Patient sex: F
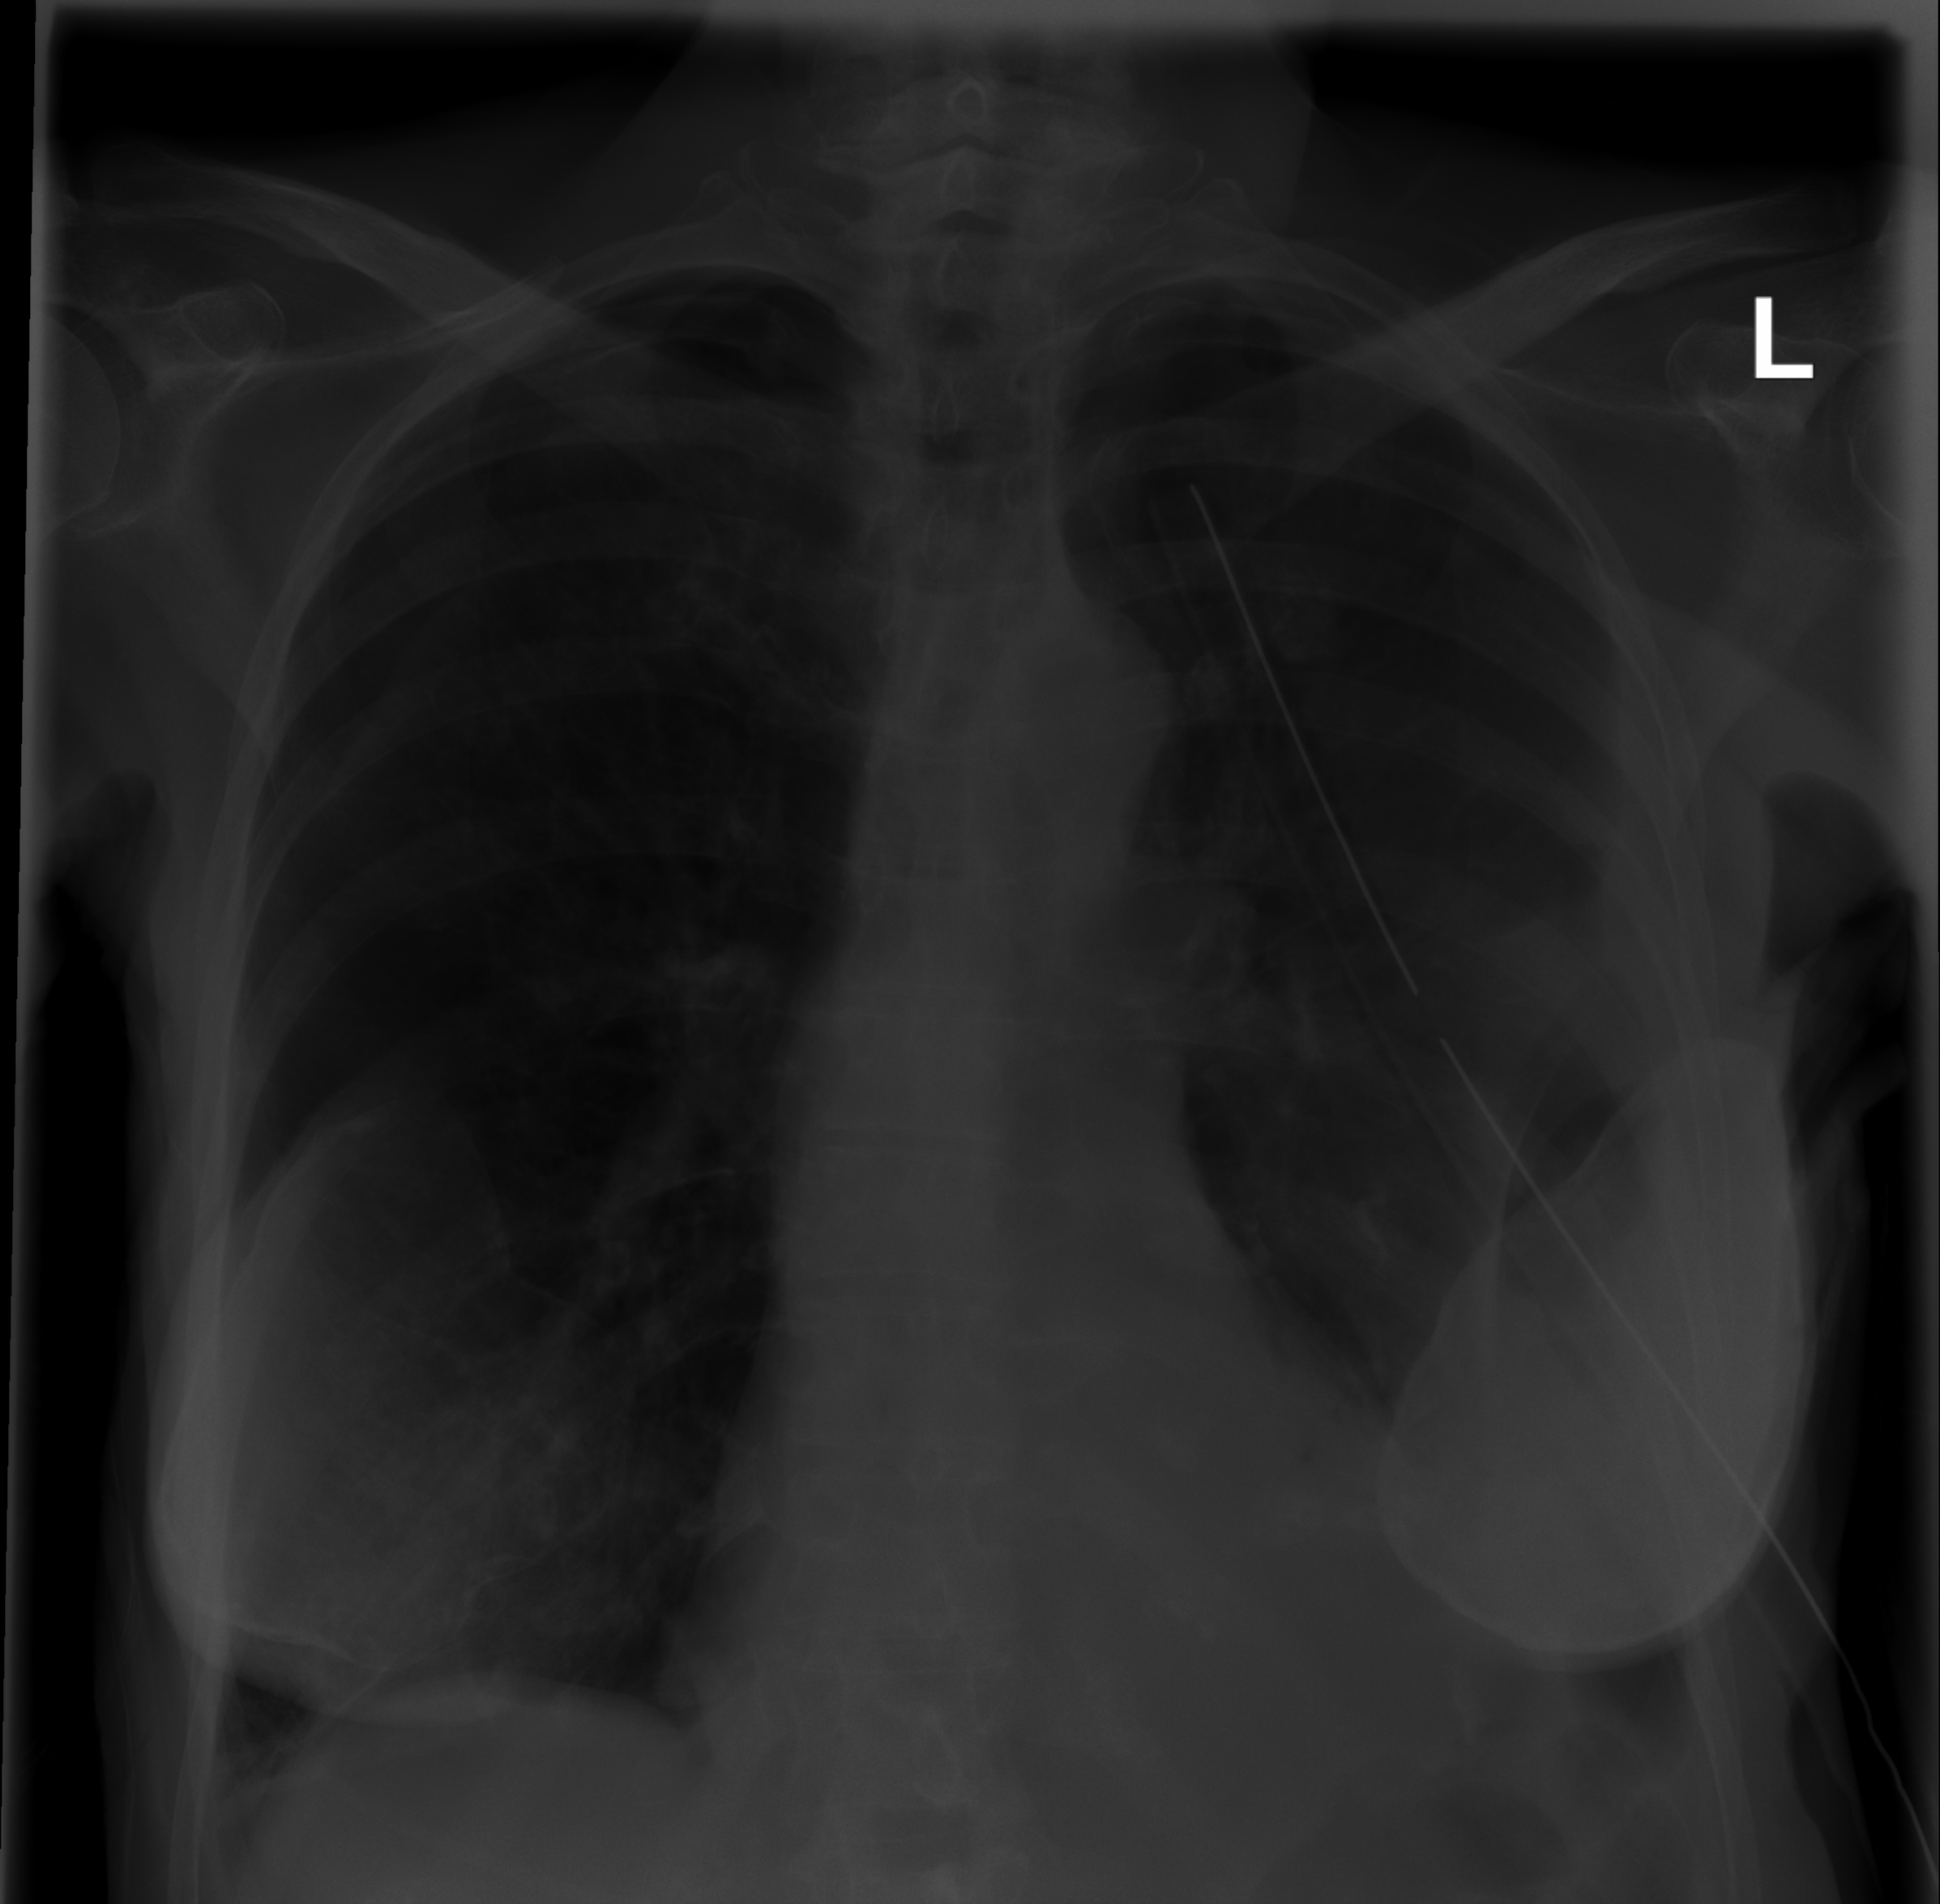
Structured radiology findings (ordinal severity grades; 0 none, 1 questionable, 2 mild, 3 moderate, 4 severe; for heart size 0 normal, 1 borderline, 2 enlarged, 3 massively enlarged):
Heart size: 0
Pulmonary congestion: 0
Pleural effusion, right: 0
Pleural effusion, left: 1
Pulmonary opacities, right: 0
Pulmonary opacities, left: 0
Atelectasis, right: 2
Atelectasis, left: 2